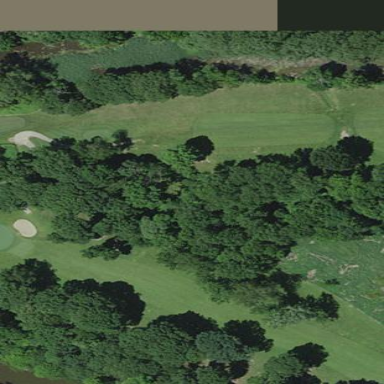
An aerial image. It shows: Golf fairway surrounded by grass.